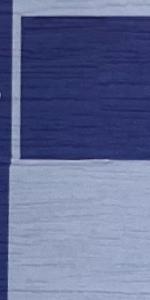
Label: Empty